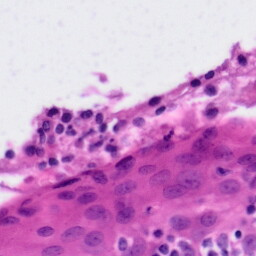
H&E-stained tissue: Tonsil